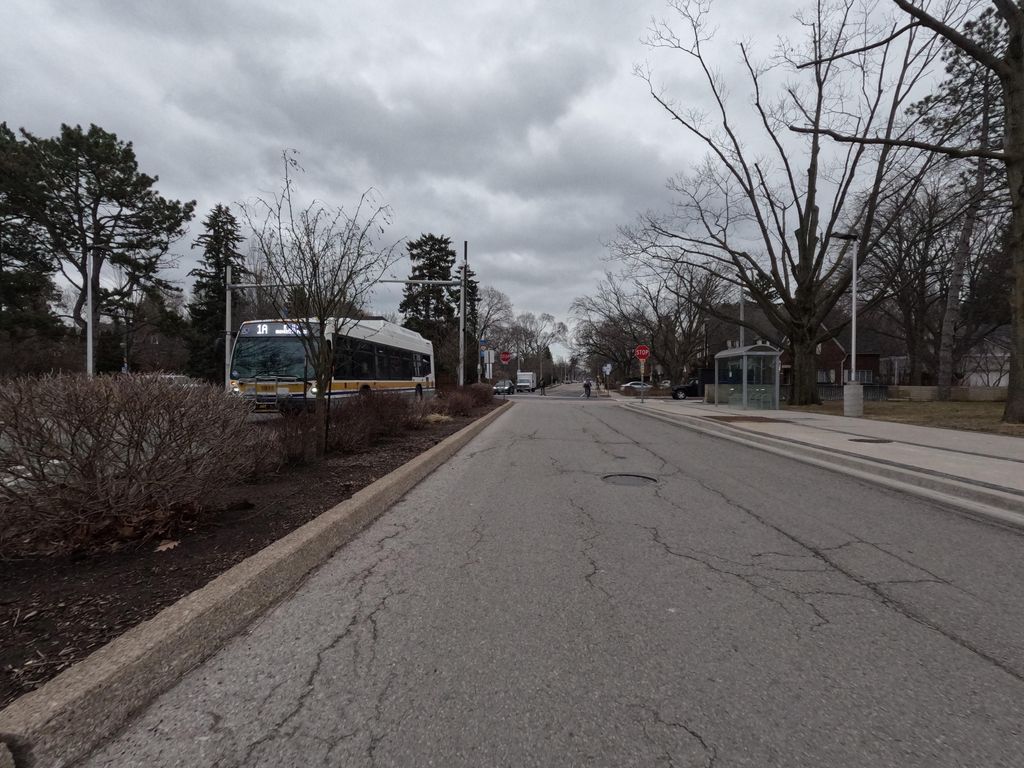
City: hamilton